Question: How do I draw a blue square with a transparent circular hole in the middle, as shown below, using Delphi and Firemonkey?
I want to draw something like this:

But I can't find a way to make the circle transparent :(
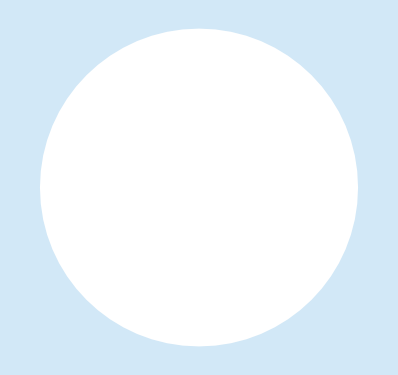
Answer: Something like this should do it:
'''
var lPath: TPathData;
begin
lPath := TPathData.Create;
lPath.AddRectangle(RectF(0,0,100,100), 0,0, []);
lPath.AddEllipse(RectF(20,20,80,80));
Canvas.Fill.Color := $FF8080FF;
Canvas.FillPath(lPath,1);
lPath.Free;
end;
'''